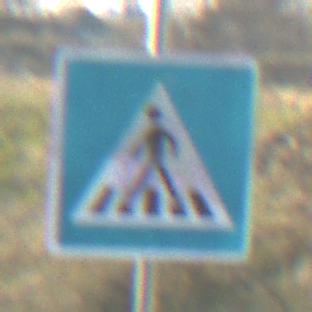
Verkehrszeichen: FussgaengerueberwegRechts
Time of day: MorningAfternoon
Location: Outdoor (Nature)
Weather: Clear
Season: NotSpecified
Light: Natural